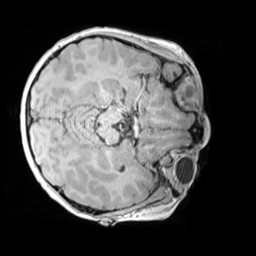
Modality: MP2RAGE
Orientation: axial
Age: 8
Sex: male
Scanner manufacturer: siemens
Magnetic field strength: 3 T
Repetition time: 4 s
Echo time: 0.00303 s